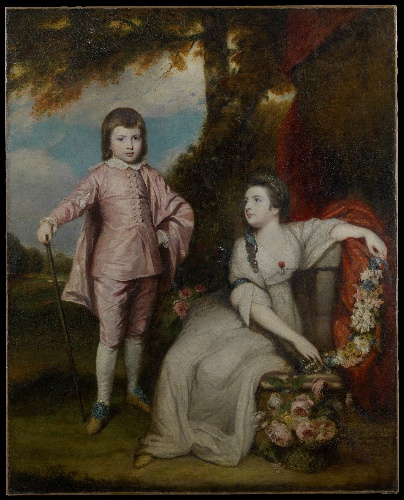
Title: George Capel, Viscount Malden (1757–1839), and Lady Elizabeth Capel (1755–1834)
Artist: Sir Joshua Reynolds
Artist bio: British, Plympton 1723–1792 London
Date: 1768
Object type: Painting
Classification: Paintings
Medium: Oil on canvas
Dimensions: 71 1/2 x 57 1/4 in. (181.6 x 145.4 cm)
Department: European Paintings
Credit line: Gift of Henry S. Morgan, 1948
Accession year: 1948
Repository: Metropolitan Museum of Art, New York, NY
Tags: Women|Garlands|Boys|Portraits